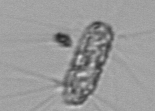
Label: Corethron_hystrix